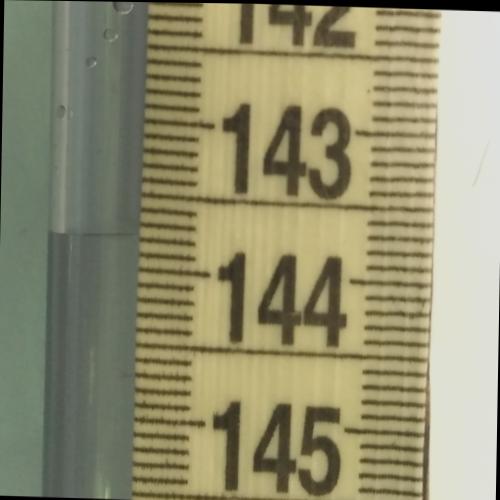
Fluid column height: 143.8 cm